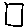
Label: square